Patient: sex M, age 51
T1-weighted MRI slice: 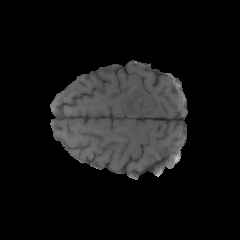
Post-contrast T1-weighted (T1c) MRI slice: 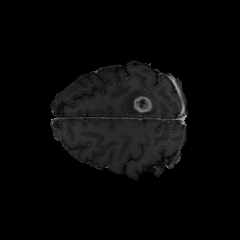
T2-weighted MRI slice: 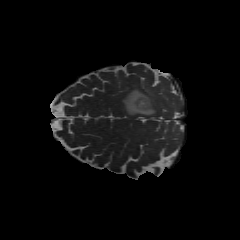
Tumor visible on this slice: yes
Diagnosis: Glioblastoma, IDH-wildtype
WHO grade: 4